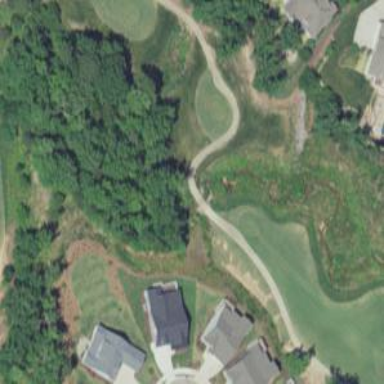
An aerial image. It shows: Service road that includes bridge over golf cart path.